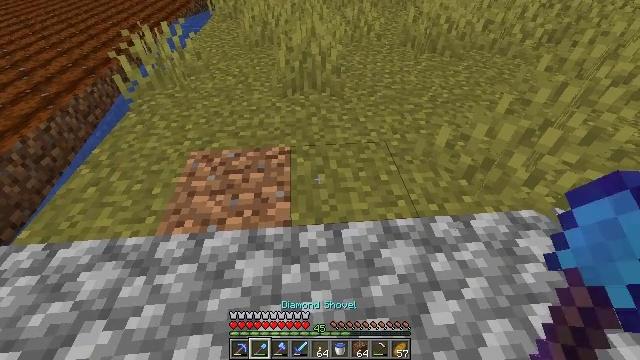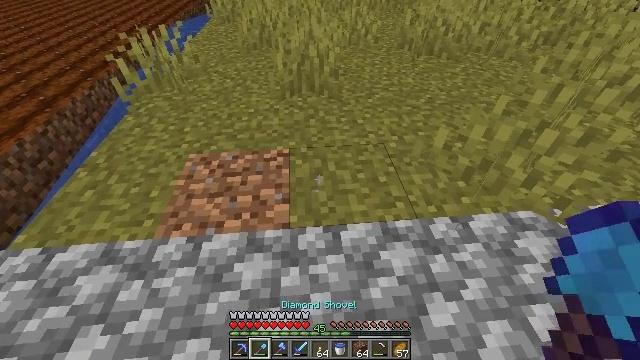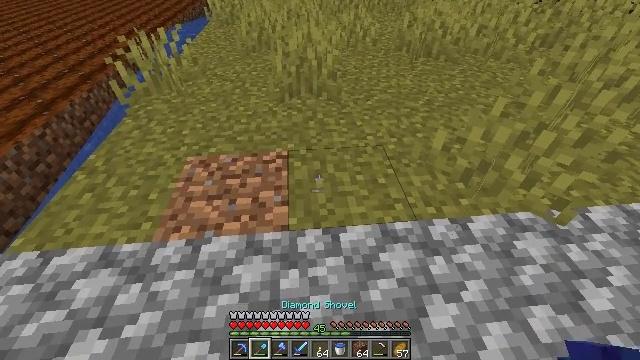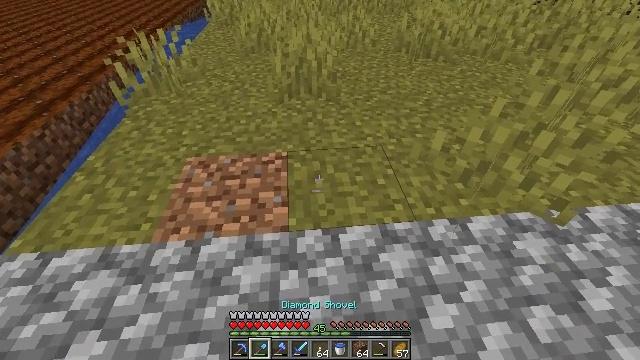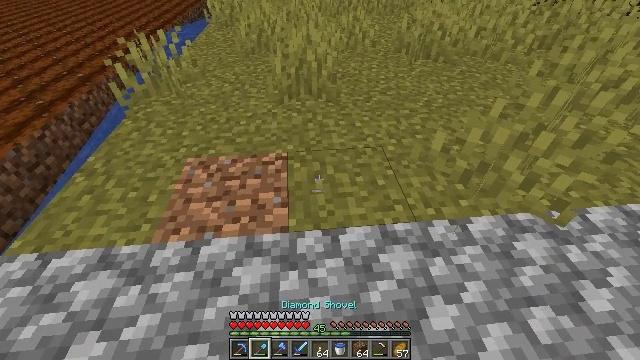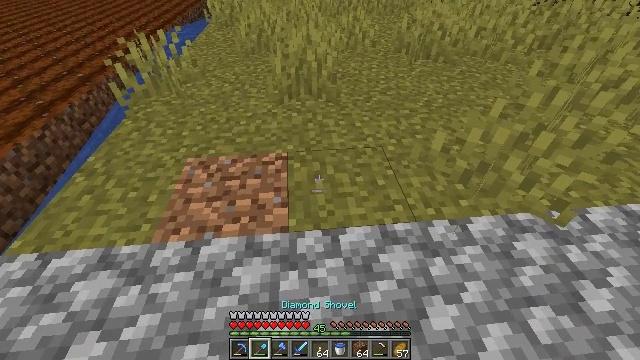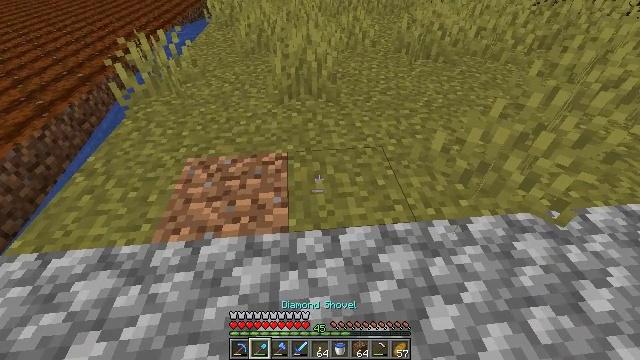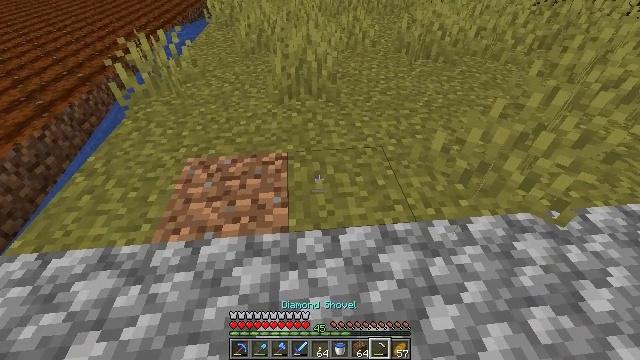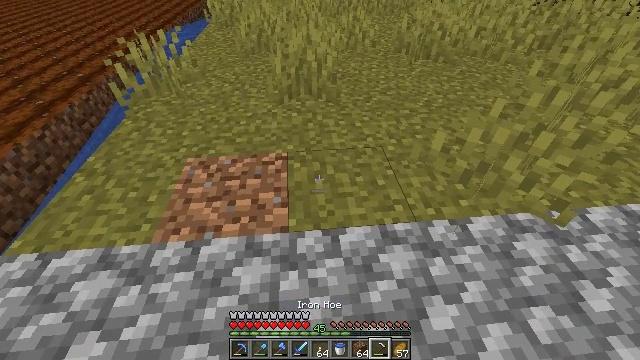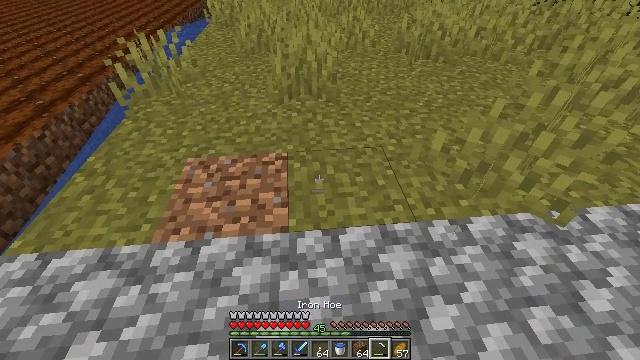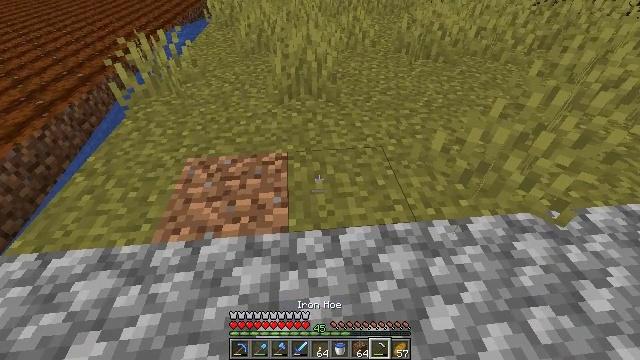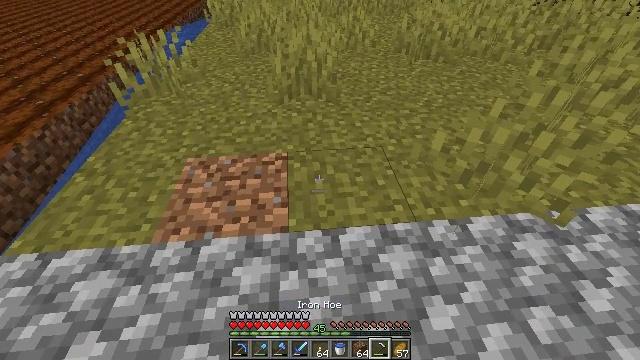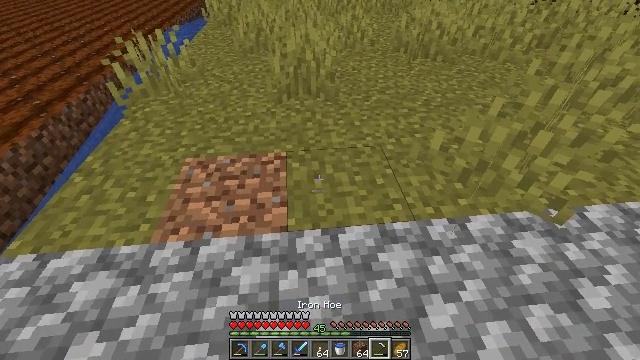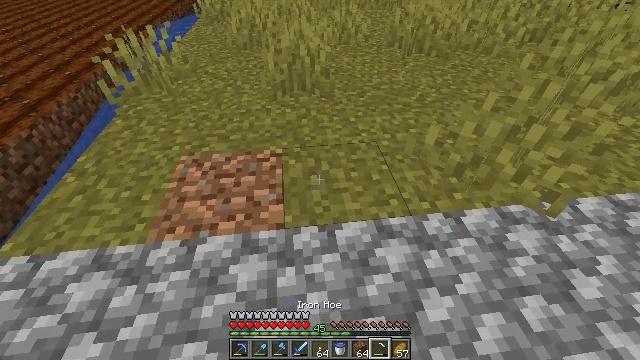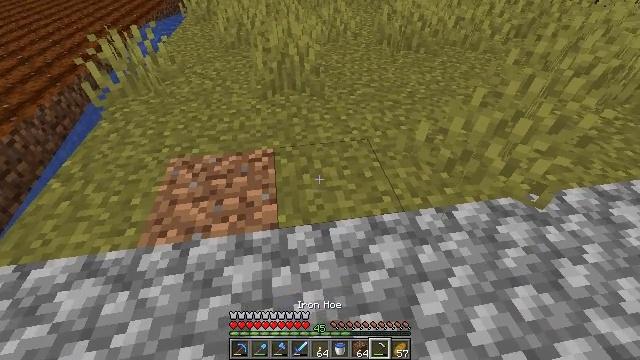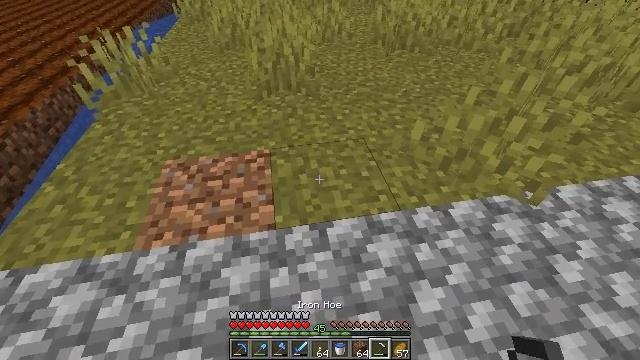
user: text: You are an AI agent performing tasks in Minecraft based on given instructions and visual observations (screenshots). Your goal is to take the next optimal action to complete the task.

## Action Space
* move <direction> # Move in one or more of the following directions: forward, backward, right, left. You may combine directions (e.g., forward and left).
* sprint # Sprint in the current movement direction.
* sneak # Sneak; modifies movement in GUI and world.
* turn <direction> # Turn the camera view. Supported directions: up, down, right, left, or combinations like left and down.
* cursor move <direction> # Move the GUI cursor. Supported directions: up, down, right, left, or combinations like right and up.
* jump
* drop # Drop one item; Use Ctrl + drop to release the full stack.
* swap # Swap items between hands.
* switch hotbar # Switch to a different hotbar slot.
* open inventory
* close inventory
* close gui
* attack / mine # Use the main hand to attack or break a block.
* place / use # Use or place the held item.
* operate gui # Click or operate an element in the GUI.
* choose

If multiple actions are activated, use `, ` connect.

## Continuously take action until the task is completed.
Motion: motion action
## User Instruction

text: Gather grass on the ground.
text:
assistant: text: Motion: no_op
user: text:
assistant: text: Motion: no_op
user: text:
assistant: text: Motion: no_op
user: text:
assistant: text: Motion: no_op
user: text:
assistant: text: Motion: no_op
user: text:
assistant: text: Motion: no_op
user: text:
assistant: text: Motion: switch to hotbar 8
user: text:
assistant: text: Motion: switch to hotbar 8
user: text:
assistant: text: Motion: switch to hotbar 8
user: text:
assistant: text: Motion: switch to hotbar 8
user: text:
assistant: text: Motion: switch to hotbar 8
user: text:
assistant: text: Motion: no_op
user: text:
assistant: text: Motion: turn right
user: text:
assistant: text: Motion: turn right
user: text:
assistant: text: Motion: turn right
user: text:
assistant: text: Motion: no_op
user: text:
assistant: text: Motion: attack / mine
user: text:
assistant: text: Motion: move right, attack / mine
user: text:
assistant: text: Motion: move right, attack / mine
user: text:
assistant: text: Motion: move right
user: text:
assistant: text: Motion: move right
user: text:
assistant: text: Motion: move right
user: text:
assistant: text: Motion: move right, turn left
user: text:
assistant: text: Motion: move right, turn left
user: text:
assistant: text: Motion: turn left
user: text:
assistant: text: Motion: turn left, attack / mine
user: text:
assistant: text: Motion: attack / mine
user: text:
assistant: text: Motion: attack / mine
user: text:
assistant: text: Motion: move right
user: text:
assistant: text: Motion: move right